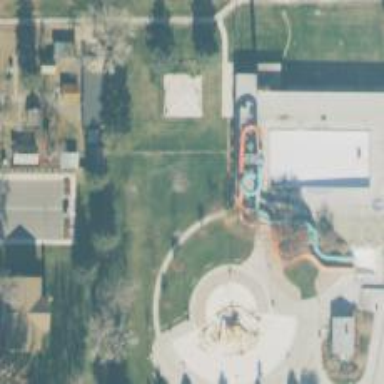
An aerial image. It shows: Water slide attraction.